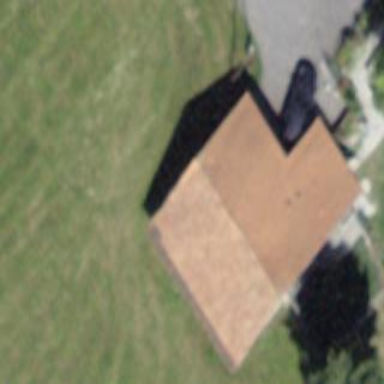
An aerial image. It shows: Barn.